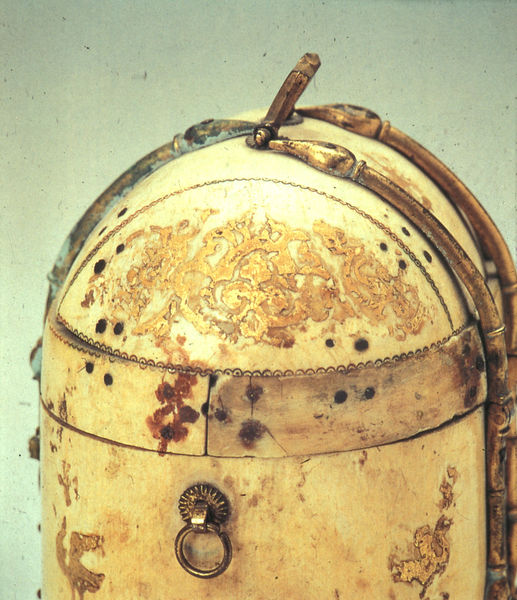
Titel: Pyxis
Standort: Trient
Institution: Diözesanmuseum
Schlagwörter: blau, gemälde, gelb, ocker, ausschnitt, braun, grau, hell, holz, licht, schmuck, schwarz, türkis, weiss, schloss, beige, muster, ornament, zylinder, alt, band, silber, tragen, gold, borte, kreis, rund, henkel, krug, relief, bein, bogen, spuren, transport, spalten, könig, old, detail, ornamente, verzierung, metall, bronze, nagel, nägel, nieten, naht, ring, foto, fotografie, griff, knochen, schnalle, halterung, truhe, deckel, gefäß, messing, dose, vergoldet, orient, kupfer, hutschachtel, kiste, schachtel, helm, fass, löcher, intarsien, kasten, verziert, flecken, griffe, kaputt, schnörkel, handtasche, hubi, scharnier, leder, königlich, schmuckschatulle, wichtig, beschlag, verschluß, schatulle, bänder, eimer, globus, applikation, gegenstand, objekt, schildpatt, kästchen, islam, behälter, urne, beschläge, vergoldung, verschlossen, elfenbein, koffer, photografie, gezackt, trunk, box, container, antique, flecke, rost, behältnis, müll, patina, schmuckkästchen, verziehrungen, montierung, straussenei, reliquiar, pyxis, ösen, klopfer, eloxiert, öse, angelaufen, hengel, schatztruhe, tragegriff, botanisiertrommel, goldintarsien, henkelmann, kippel, metallbügel, panetarium, spherisch, royalty, ei, schwarnier, dekcle, nostalgia, forgotten